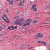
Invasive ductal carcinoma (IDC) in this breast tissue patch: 1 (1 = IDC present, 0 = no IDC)